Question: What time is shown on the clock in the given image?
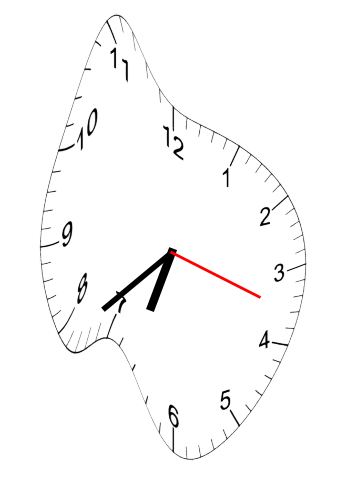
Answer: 06:38:18